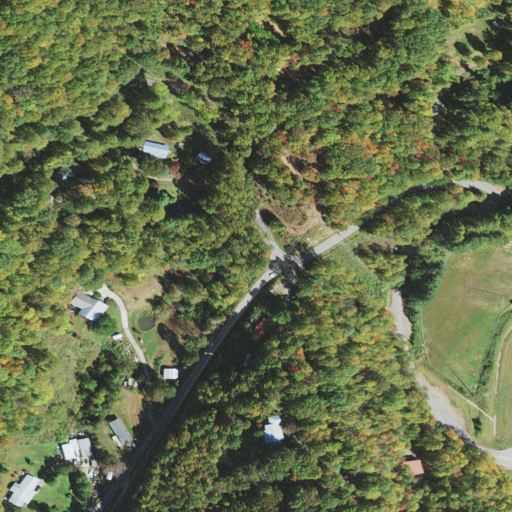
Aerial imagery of gap in North Carolina named Flowers Gap containing deciduous forest, open development, low intensity development, pasture, and medium intensity development